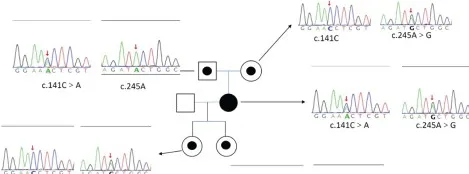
(B) The Pedigree diagram of the proband and corresponding sequencing results. Circles represent female family members, squares represent male family members, and the black small circle represents a single heterozygous mutation in the HAVCR2 gene. The Sanger sequencing map shows the corresponding mutations in the HAVCR2 gene for the proband [c245A>G (p. Y82C) and c.141C>A (p. A47L) compound heterozygous mutations] and their family members (with single heterozygous mutation). The red arrow represents the mutation site.
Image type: pathology (immunostaining)